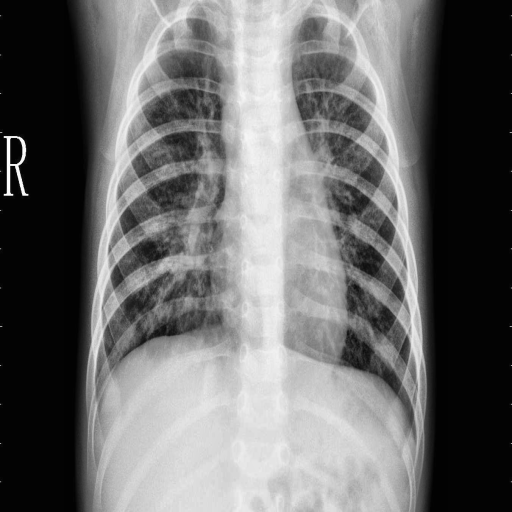
Finding: PNEUMONIA